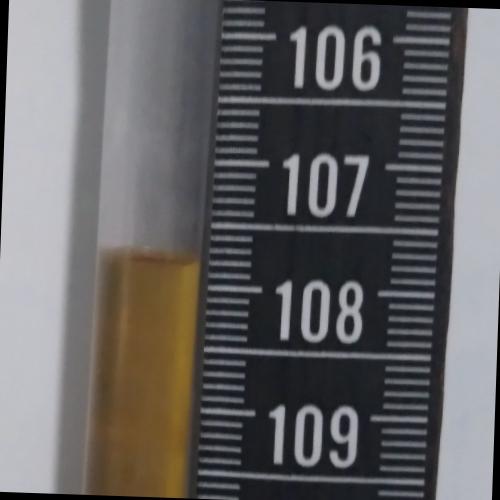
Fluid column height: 107.8 cm